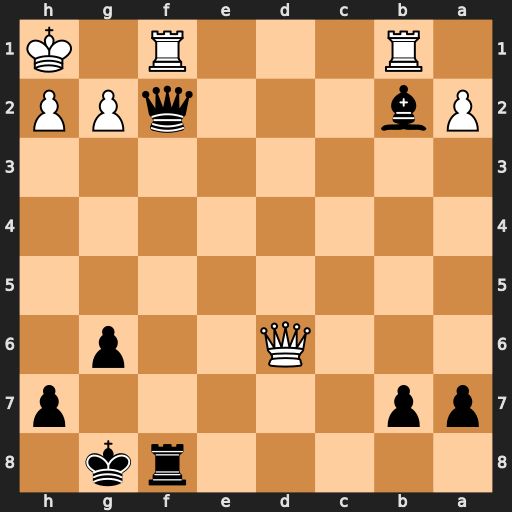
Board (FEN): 5rk1/pp5p/3Q2p1/8/8/8/Pb3qPP/1R3R1K
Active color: b
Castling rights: -
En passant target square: -
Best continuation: Qxf1+ Rxf1 Rxf1#